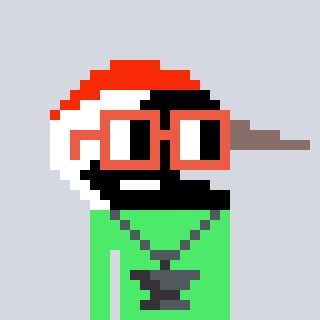
a pixel art character with square orange glasses, a crane-shaped head and a teal-colored body on a cool background